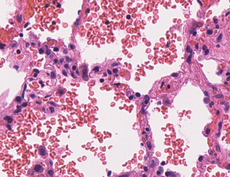
Tumor epithelial tissue: no
Tumor-associated stroma tissue: no
Normal tissue: yes